Interaction volume radius: 5 \u00c5
Interaction volume height: 10 \u00c5
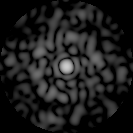
Disorder parameter: 0.8004